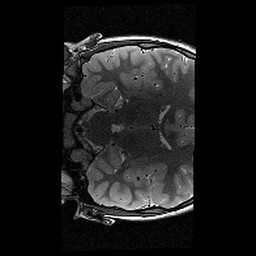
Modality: T2w
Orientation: coronal
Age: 9
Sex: male
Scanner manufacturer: siemens
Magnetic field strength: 3 T
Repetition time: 9.23 s
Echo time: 0.067 s